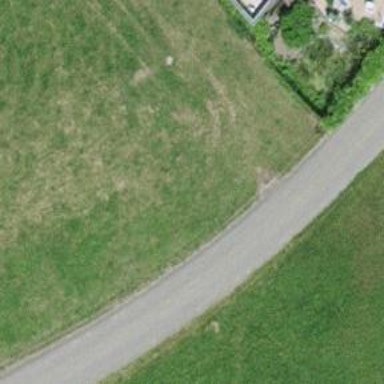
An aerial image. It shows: Well-maintained track road of grade 1.